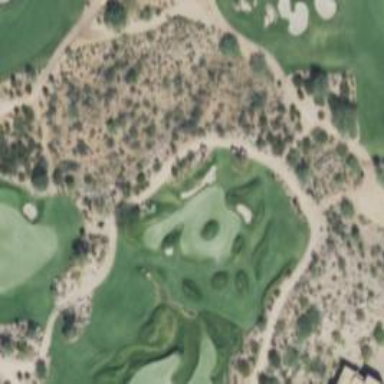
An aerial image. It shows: Golf hole.